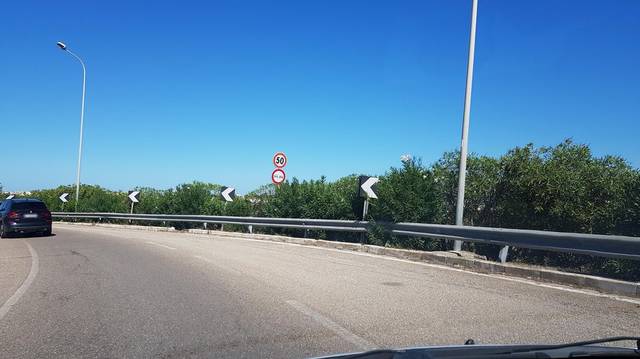
Region: Italy
Coordinates: 40.637, 17.921